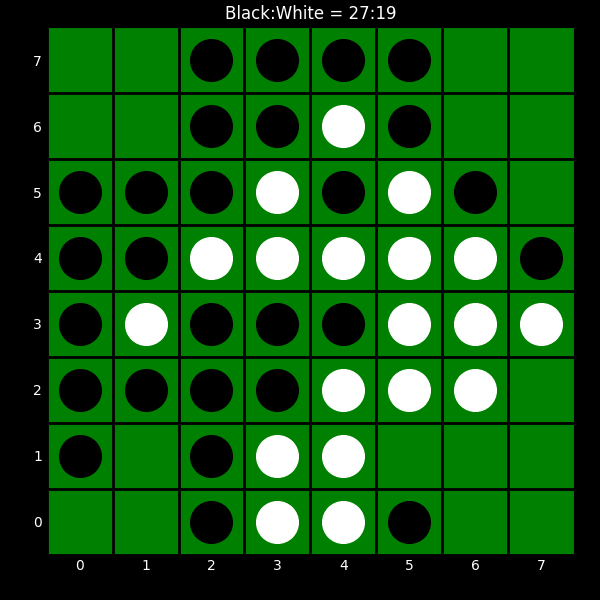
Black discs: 27
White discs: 19